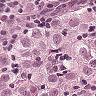
Metastatic tissue present: yes